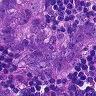
Metastatic tissue present: yes